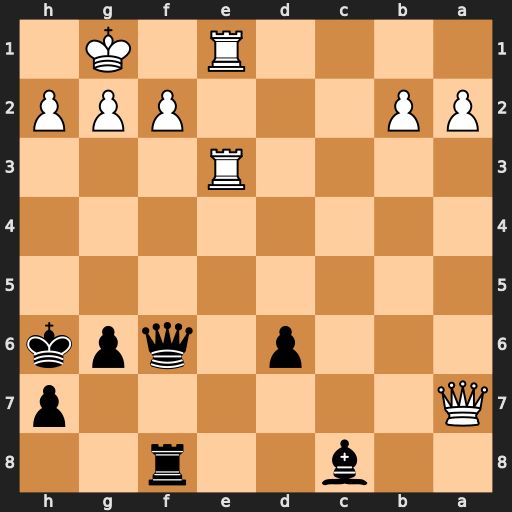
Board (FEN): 2b2r2/Q6p/3p1qpk/8/8/4R3/PP3PPP/4R1K1
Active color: b
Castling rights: -
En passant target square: -
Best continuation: Qxf2+ Kh1 Qf1+ Rxf1 Rxf1#